一年级 · 算术
火柴盒里还有（）根火柴。

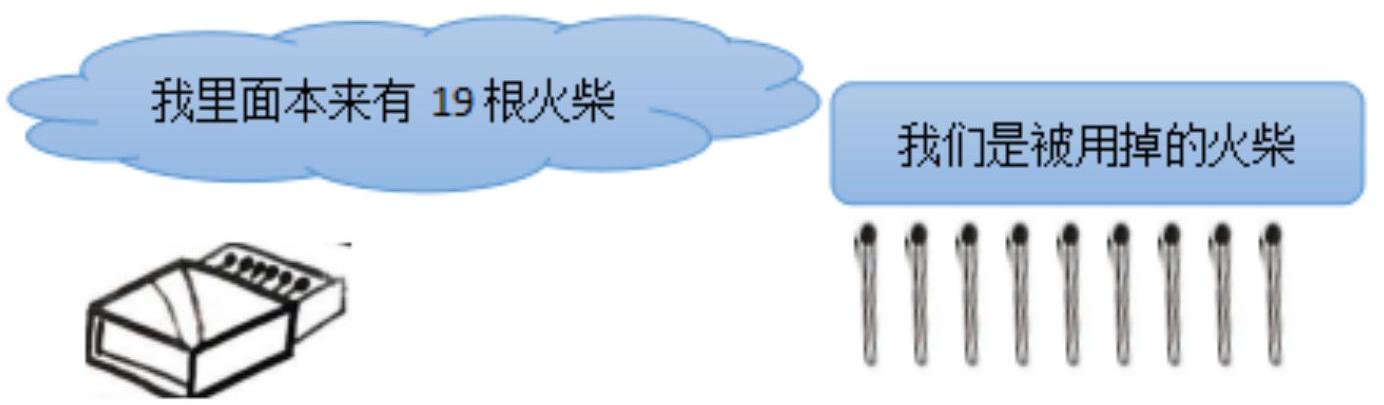
A、 8
B、 9
C、 10

答案: C
解析: 解C; 19-9=10, 19 根火柴, 用掉 9 根, 还剩 10 根。